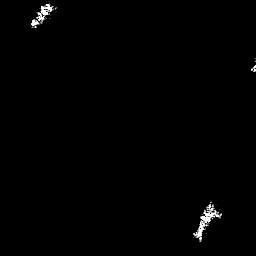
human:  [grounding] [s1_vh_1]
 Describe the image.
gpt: In the satellite image, there is  <ref>1 medium ship </ref> <box>[[10, 0, 20, 11, 0]]</box> located at top left,  <ref>1 medium ship </ref> <box>[[74, 80, 85, 92, 0]]</box> located at bottom right.